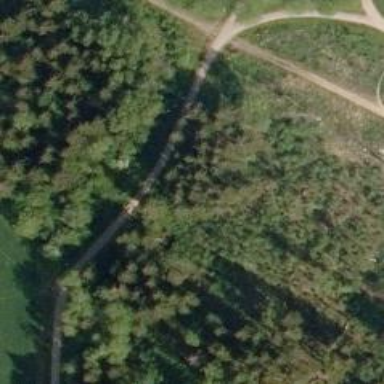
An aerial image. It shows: Path.